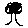
Label: tree